Question: I'm very new to PHP and I'm trying display a table like I did for PHP CRUD Grid(Look at image) but for some reason the foreach statement in index.php that I duplicated doesn't work. I get an error looking like this [
Invalid argument supplied for foreach() in Line 79

I've also created a table using the following code
'''
CREATE TABLE IF NOT EXISTS 'category' (
'category_category_id' INT NOT NULL AUTO_INCREMENT PRIMARY KEY ,
'category_name' VARCHAR( 100 ) NOT NULL
) ENGINE = INNODB;
INSERT INTO 'category' ('category_category_id', 'category_name') VALUES
(1,'Drinks')
'''
My data base looks like this on PHPmyadmin
<URL>
This is the code that I used for the first grid:
'''
include_once 'database.php';
$pdo = Database::connect();
$sql = 'SELECT * FROM product ORDER BY id DESC';
foreach ($pdo->query($sql) as $row) {
echo '<tr>';
echo '<td>'. $row['id'] . '</td>';
echo '<td>'. $row['category_id'] . '</td>';
echo '<td>'. $row['brand'] . '</td>';
echo '<td>'. $row['name'] . '</td>';
echo '<td>'. $row['barcode'] . '</td>';
echo '<td>'. $row['price'] . '</td>';
'''
and this is the code with the error that I'm trying to duplicate for the second grid
'''
$pdo = Database::connect();
$sql = 'SELECT * FROM category ORDER BY id DESC';
foreach ($pdo->query($sql) as $row) {
echo '<tr>';
echo '<td>'. $row['id'] . '</td>';
echo '<td>'. $row['category_name'] . '</td>';
'''
index.php
'''
<!DOCTYPE html>
<html lang="en">
<head>
<meta charset="utf-8">
<link href="css/bootstrap.min.css" rel="stylesheet">
<script src="js/bootstrap.min.js"></script>
</head>
<body>
<div class="container">
<div class="row">
<h3>PHP CRUD Grid</h3>
</div>
<div class="row">
<p>
<a href="create.php" class="btn btn-success">Create</a>
</p>
<table class="table table-striped table-bordered">
<thead>
<tr>
<th>Id</th>
<th>CategoryId</th>
<th>Brand</th>
<th>Name</th>
<th>Barcode</th>
<th>Price</th>
</tr>
</thead>
<tbody>
<?php
include_once 'database.php';
$pdo = Database::connect();
$sql = 'SELECT * FROM product ORDER BY id DESC';
foreach ($pdo->query($sql) as $row) {
echo '<tr>';
echo '<td>'. $row['id'] . '</td>';
echo '<td>'. $row['category_id'] . '</td>';
echo '<td>'. $row['brand'] . '</td>';
echo '<td>'. $row['name'] . '</td>';
echo '<td>'. $row['barcode'] . '</td>';
echo '<td>'. $row['price'] . '</td>';
echo '<td width=250>';
echo '<a class="btn" href="read.php?id='.$row['id'].'">Read</a>';
echo '&nbsp;';
echo '<a class="btn btn-success" href="update.php?id='.$row['id'].'">Update</a>';
echo '&nbsp;';
echo '<a class="btn btn-danger" href="delete.php?id='.$row['id'].'">Delete</a>';
echo '</td>';
echo '</tr>';
}
?>
</tbody>
</table>
<div class="container">
<div class="row">
<h3>PHP CRUD Grid</h3>
</div>
<div class="row">
<p>
<a href="createCategory.php" class="btn btn-success">Create</a>
</p>
<table class="table table-striped table-bordered">
<thead>
<tr>
<th>CategoryId</th>
<th>Category Name</th>
</tr>
</thead>
<?php
include_once 'database.php';
$pdo = Database::disconnect();
$pdo = Database::connect();
$sql = 'SELECT * FROM category ORDER BY id DESC';
foreach ($pdo->query($sql) as $row) {
echo '<tr>';
echo '<td>'. $row['id'] . '</td>';
echo '<td>'. $row['category_name'] . '</td>';
echo '<td width=250>';
echo '<a class="btn" href="readCategory.php?id='.$row['id'].'">Read</a>';
echo '&nbsp;';
echo '<a class="btn btn-success" href="updateCategory.php?id='.$row['id'].'">Update</a>';
echo '&nbsp;';
echo '<a class="btn btn-danger" href="deleteCategory.php?id='.$row['id'].'">Delete</a>';
echo '</td>';
echo '</tr>';
}
Database::disconnect();
?>
</tbody>
</table>
</div>
</div>
</body>
</html>
<!-- <div class="container">
<div class="row">
<h3>PHP CRUD Grid</h3>
</div>
<div class="row">
<p>
<a href="create.php" class="btn btn-success">Create</a>
</p>
<table class="table table-striped table-bordered">
<thead>
<tr>
<th>CategoryId</th>
<th>Catengory Name</th>
</tr>
</thead>
$sql2 = 'SELECT * FROM category ORDER BY id DESC';
foreach ($pdo->query($sql2) as $row) {
echo '<tr>';
echo '<td>'. $row['id'] . '</td>';
echo '<td>'. $row['category_name'] . '</td>';
echo '<td width=250>';
echo '<a class="btn" href="readCategory.php?id='.$row['id'].'">Read</a>';
echo '&nbsp;';
echo '<a class="btn btn-success" href="updateCategory.php?id='.$row['id'].'">Update</a>';
echo '&nbsp;';
echo '<a class="btn btn-danger" href="deleteCategory.php?id='.$row['id'].'">Delete</a>';
echo '</td>';
echo '</tr>';
</div>
}
Database::disconnect();
?>
</tbody>
</table> -->
'''
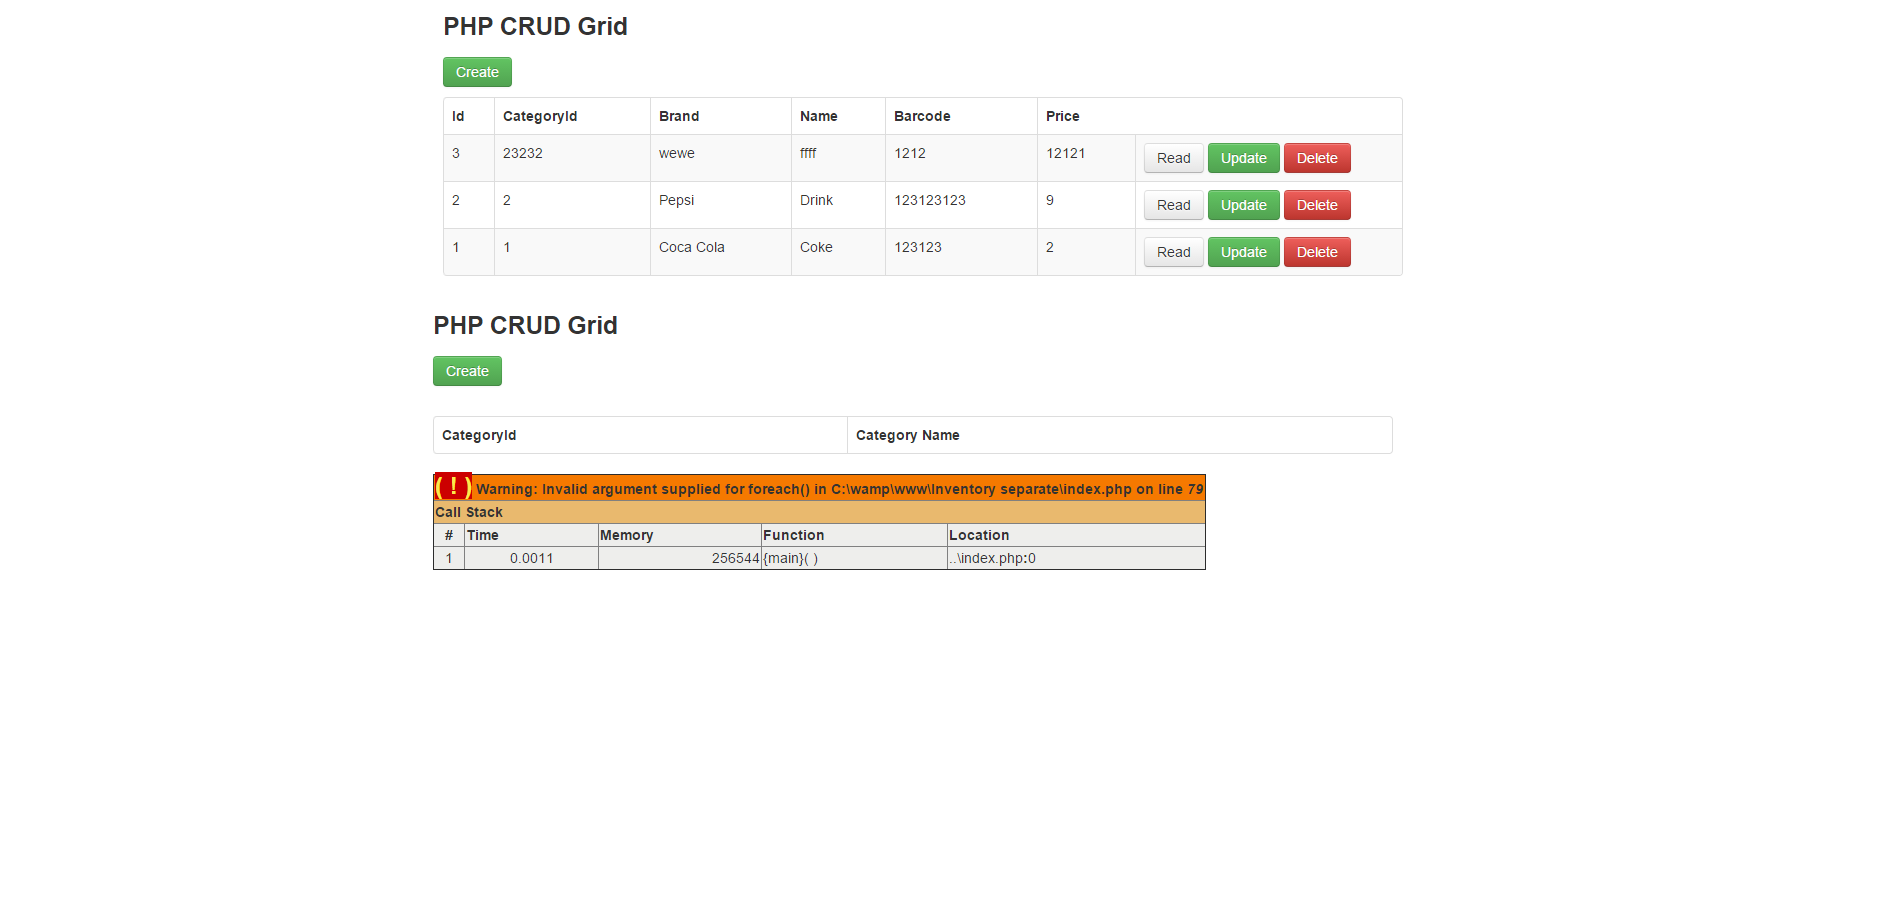
Answer: You're trying to order by "id" when it's actually "category_category_id" in your db table. Change all references from id to category_category_id in the code in your loop too.